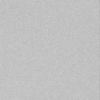
Label: dusty